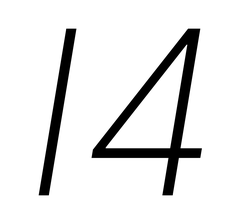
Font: Inter-Italic_ExtraLight_Italic